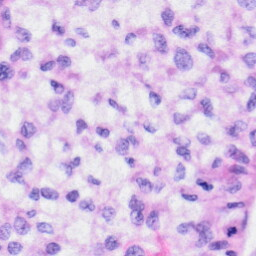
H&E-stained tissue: Liver